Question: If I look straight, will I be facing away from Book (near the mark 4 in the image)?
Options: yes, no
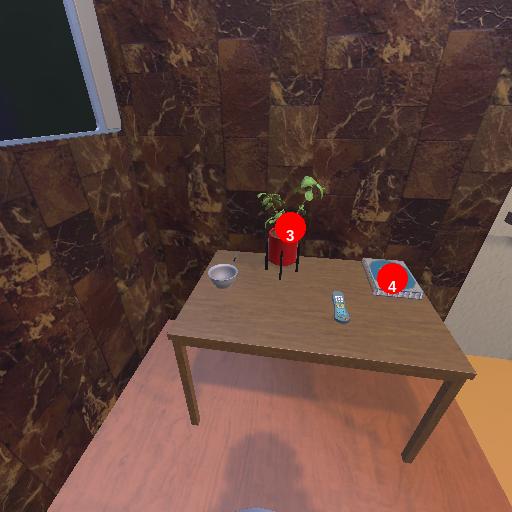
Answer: yes